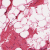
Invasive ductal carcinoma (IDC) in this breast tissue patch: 0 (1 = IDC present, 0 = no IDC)